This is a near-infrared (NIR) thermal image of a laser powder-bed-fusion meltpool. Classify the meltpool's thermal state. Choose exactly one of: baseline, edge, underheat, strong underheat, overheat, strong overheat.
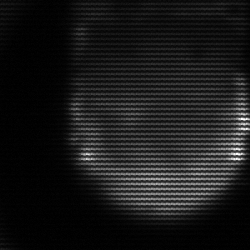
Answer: edge